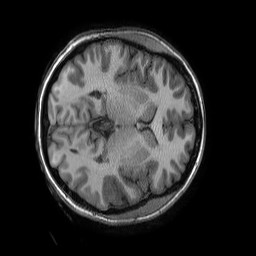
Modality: T1w
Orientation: axial
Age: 24
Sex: female
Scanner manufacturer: ge
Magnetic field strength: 3 T
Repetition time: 0.00882 s
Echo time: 0.003788 s